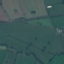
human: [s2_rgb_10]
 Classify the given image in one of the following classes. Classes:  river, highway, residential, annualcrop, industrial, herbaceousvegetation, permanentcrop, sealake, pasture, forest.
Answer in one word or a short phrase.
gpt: Pasture